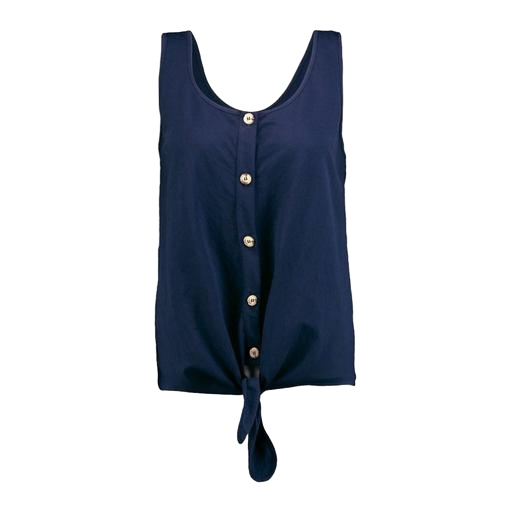
blue tie-front tank, blue knot-front top, blue button-back crop top, white background